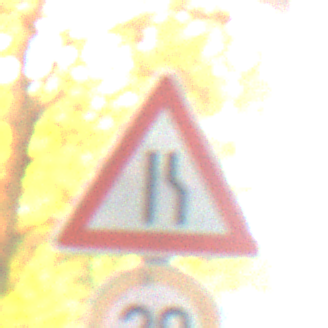
Verkehrszeichen: EinseitigVerengteFahrbahnRechts
Zusatzzeichen unten: Geschwindigkeit20
Umgebung: Outdoor, Urban
Tageszeit: Midday
Wetter: Clear
Licht: Natural
Jahreszeit: NotSpecified
Kontrast: LowContrast